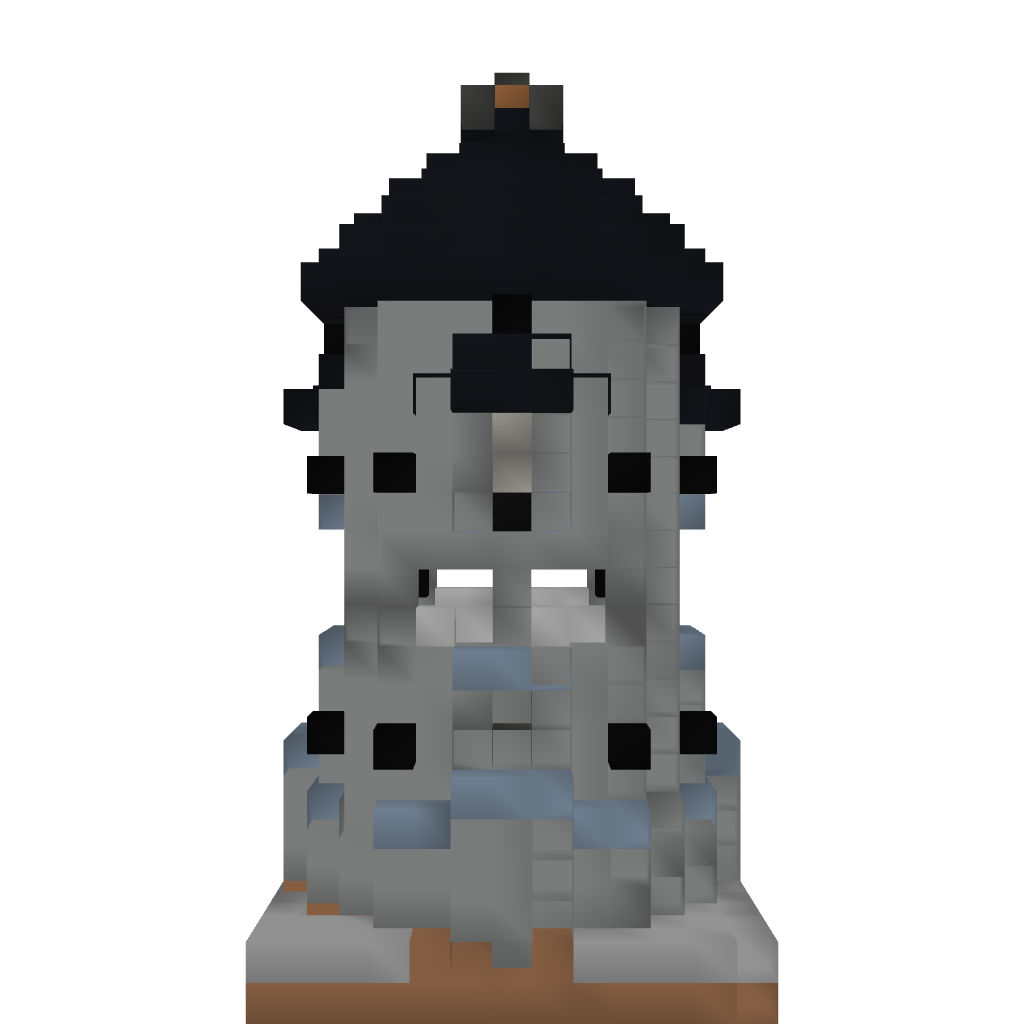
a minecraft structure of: Medieval Stonebrick Watchtower